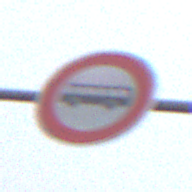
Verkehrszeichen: VerbotKraftomnibusse
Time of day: MorningAfternoon
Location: Outdoor (RoadRail)
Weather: Overcast
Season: NotSpecified
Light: Natural